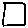
Label: square